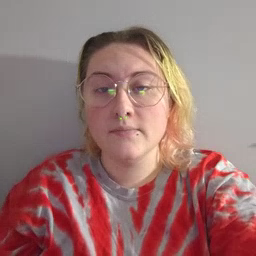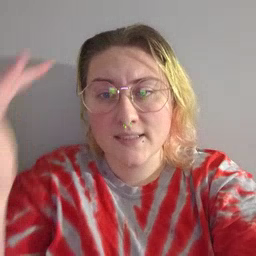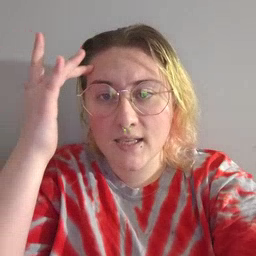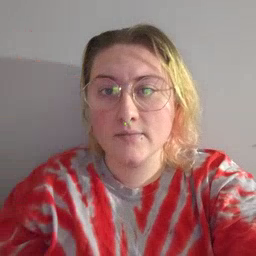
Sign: sick